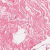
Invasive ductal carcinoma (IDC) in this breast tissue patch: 0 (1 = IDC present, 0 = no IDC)